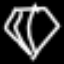
Label: diamond